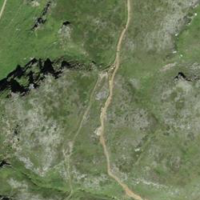
EUNIS habitat code: 23
Species observed at this site:
Papilio machaon
Vaccinium uliginosum
Vaccinium myrtillus